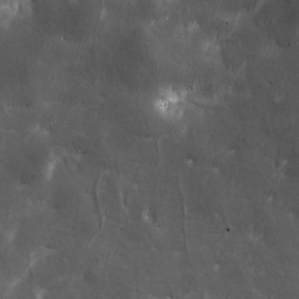
Label: non_frost